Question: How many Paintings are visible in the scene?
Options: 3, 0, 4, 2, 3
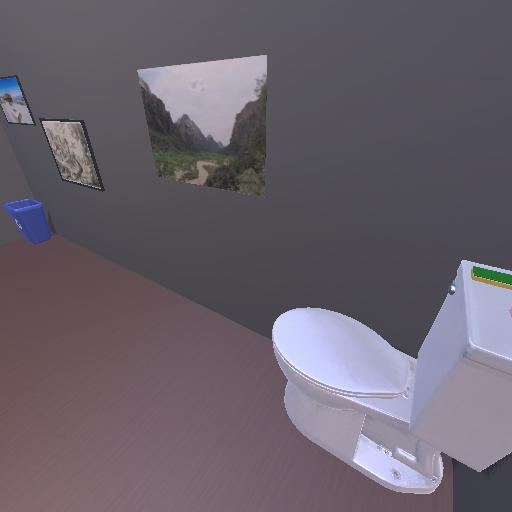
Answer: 3